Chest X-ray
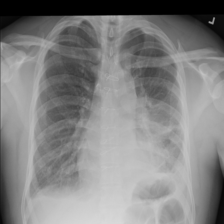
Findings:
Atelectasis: negative
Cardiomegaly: negative
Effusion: negative
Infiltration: negative
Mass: negative
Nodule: negative
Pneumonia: negative
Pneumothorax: negative
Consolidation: negative
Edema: negative
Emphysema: negative
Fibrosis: negative
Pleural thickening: negative
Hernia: negative